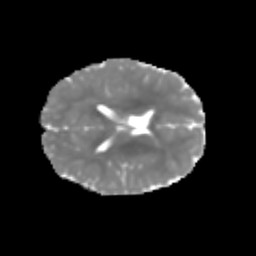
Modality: MD
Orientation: axial
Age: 7
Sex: male
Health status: healthy